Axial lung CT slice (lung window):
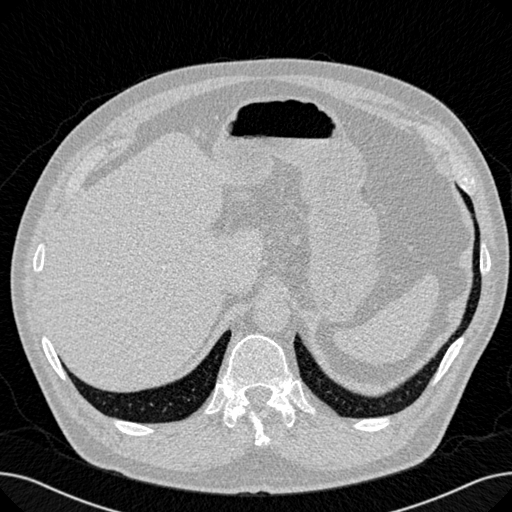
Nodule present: no